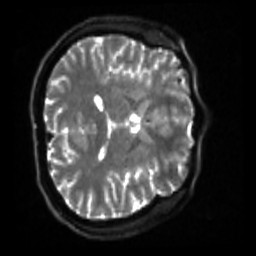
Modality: sbref
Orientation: axial
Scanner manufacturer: siemens
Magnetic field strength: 3 T
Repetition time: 4 s
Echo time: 0.0594 s